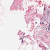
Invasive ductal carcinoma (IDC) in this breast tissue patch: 0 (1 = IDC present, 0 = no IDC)